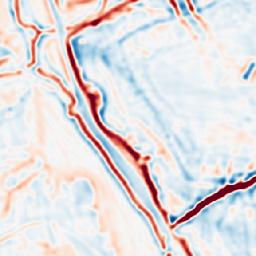
Category: multiscale
Decomposition family: log
Decomposition parameters: sigma: 3
Upsampling method: area
Upsampling parameters: scale: 4
Upsampling scale: 4